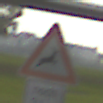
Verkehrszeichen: WildwechselLinks
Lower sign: LaengeEinerStrecke4
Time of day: SunriseSunset
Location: Outdoor (Suburban)
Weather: PartlyCloudy
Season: NotSpecified
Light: Natural